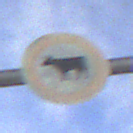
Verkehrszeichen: VerbotViehtrieb
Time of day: SunriseSunset
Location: Outdoor (Nature)
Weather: PartlyCloudy
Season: NotSpecified
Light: Natural